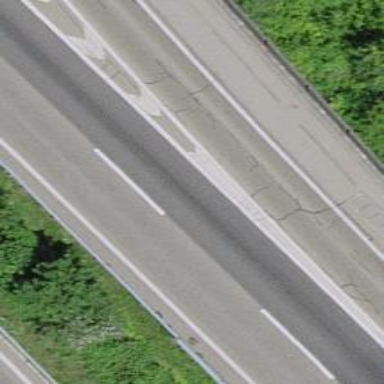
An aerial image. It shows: Asphalt motorway link.